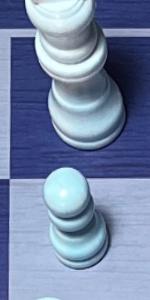
Label: Pawn_White